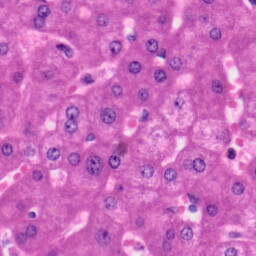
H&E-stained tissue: Liver